Question: I want to make a menu on top of a div, so basically the text is on top of it (see example).
I want to have the text of the menu inside that same div, so the html is something like this:
'''
<div id="text">
<div id="menu">Portfolio &nbsp;|&nbsp; About us</div>
<p>Lorem ipsum dolor sit amet, consectetur adipiscing elit.</p>
</div>
'''
Thanks in advance.

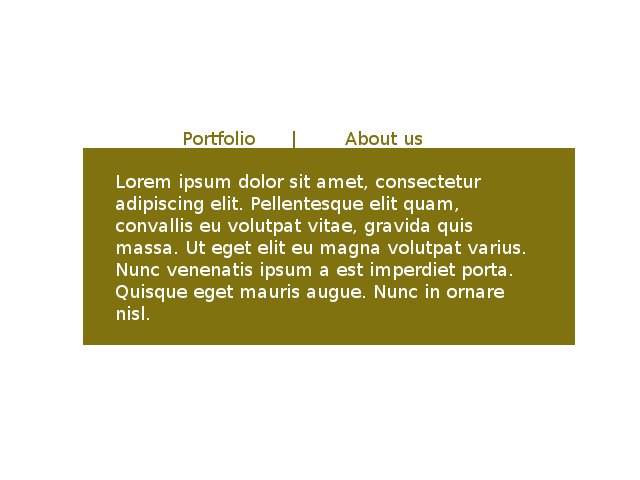
Answer: Position the div relatively ('position: relative;'), and then the text absolutely ('position:absolute;'). Make sure the text is inside an element inside the div, and then set the nested element's 'top' position to a negative number until it is positioned to your liking.
To center it, you will need to mess about with 'left' and 'right' properties.